Question: Assume I need to work on two features: 'FEATURE1' and 'FEATURE2'. 'FEATURE2' is related and should be developed on top of 'FEATURE1'.
I created 'FEATURE1' from 'MASTER'. Usually the best scenario is to finish off 'FEATURE1', merge back to 'MASTER', and only then branch 'FEATURE2' directly from 'MASTER'.
There are some limitations in this case, however:
- 'FEATURE1''MASTER'- 'FEATURE2''FEATURE1'- 'FEATURE1''FEATURE2''MASTER'- 'FEATURE1''MASTER''FEATURE2'
So for this case the questions are:
- 'FEATURE2''FEATURE1'- 'FEATURE1''FEATURE2''MASTER'

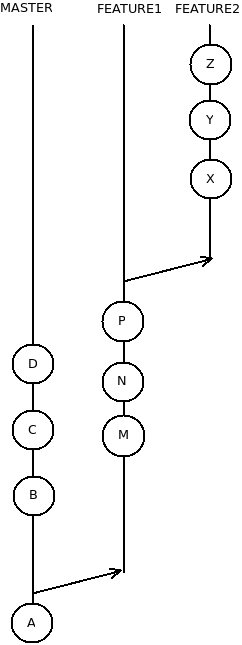
Answer: I'd branch 'feature2' based on whatever your current state of 'feature1' is.
Once you developed a new API in 'feature1' (case 1) or 'feature1' is ready for production and has been merged into 'master' (case 2), you should rebase 'feature2' on either 'feature1' (case 1) or 'master' (case 2).
Case 1, 'Q' is the new API or correction:
'''
master A B C D
feature1 M N P Q
feature2 X' Y' Z'
'''
Case 2, 'M' is the merge commit of 'feature1' and 'master':
'''
master A B C D M
\ / feature1 M N P feature2 X' Y' Z'
'''